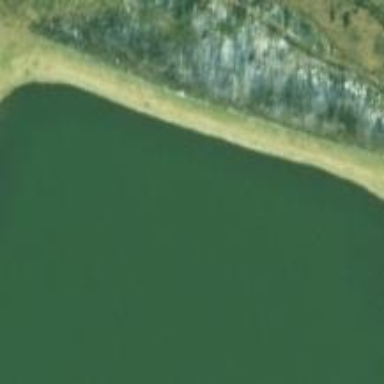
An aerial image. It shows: Reservoir.